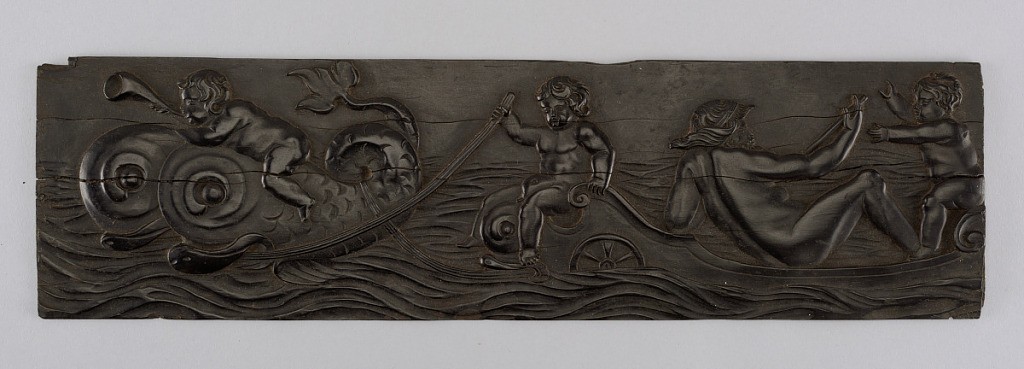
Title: Plaque
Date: possibly late 17th century
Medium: wood, carved
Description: Man attended by putti in a chariot drawn by two sea-beasts.